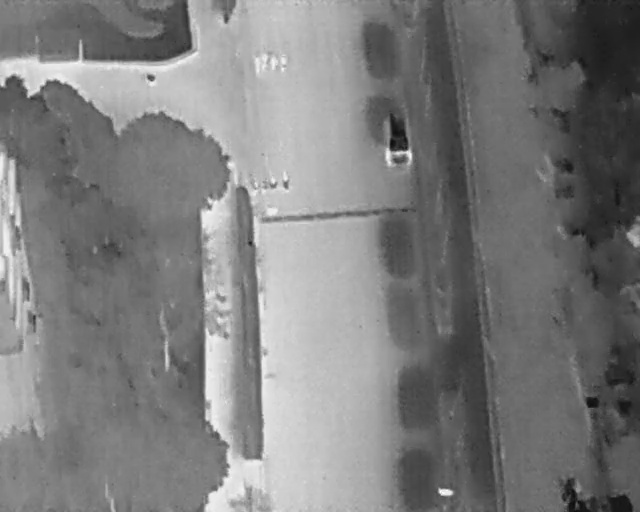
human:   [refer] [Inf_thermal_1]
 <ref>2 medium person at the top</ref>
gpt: <box>[[41, 11, 44, 13, 2], [42, 11, 45, 13, 2]]</box>

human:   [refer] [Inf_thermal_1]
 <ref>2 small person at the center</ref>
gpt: <box>[[40, 35, 42, 37, 2], [41, 34, 43, 36, 2]]</box>

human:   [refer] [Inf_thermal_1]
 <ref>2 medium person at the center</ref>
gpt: <box>[[38, 35, 41, 37, 2], [43, 34, 46, 36, 2]]</box>

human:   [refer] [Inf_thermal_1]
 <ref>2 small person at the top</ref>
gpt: <box>[[38, 12, 41, 13, 2], [40, 11, 42, 12, 2]]</box>